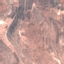
Land use / land cover: HerbaceousVegetation